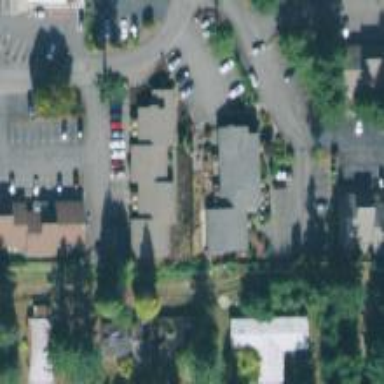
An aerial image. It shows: Healthcare clinic is depicted in the image.